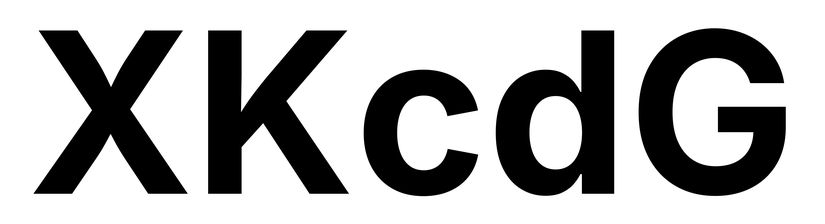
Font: Inter_Bold